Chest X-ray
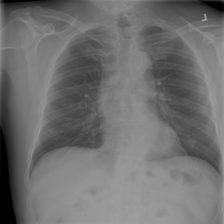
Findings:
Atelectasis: negative
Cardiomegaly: negative
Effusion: negative
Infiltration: negative
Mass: negative
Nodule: positive
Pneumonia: negative
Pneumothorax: negative
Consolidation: negative
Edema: negative
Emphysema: negative
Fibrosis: negative
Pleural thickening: negative
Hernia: negative